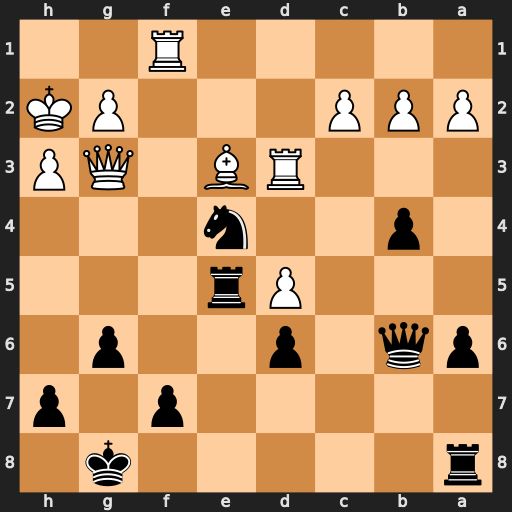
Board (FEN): r5k1/5p1p/pq1p2p1/3Pr3/1p2n3/3RB1QP/PPP3PK/5R2
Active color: b
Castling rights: -
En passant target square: -
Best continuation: Nxg3 Bxb6 Nxf1+